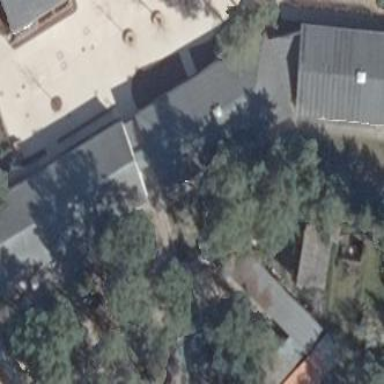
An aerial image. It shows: Civic building serving as kindergarten.